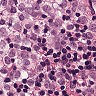
Metastatic tissue present: yes